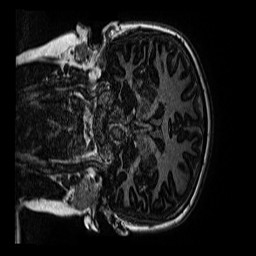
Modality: MP2RAGE
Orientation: coronal
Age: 12
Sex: female
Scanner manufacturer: siemens
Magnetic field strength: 3 T
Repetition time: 4 s
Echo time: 0.00299 s